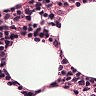
Metastatic tissue present: no